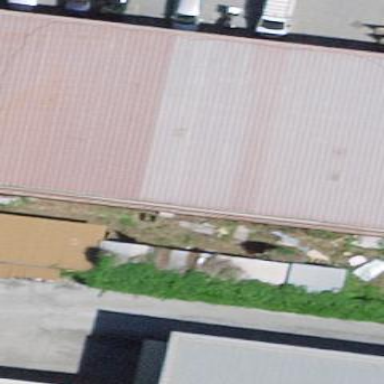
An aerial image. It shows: Industrial building.